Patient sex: M
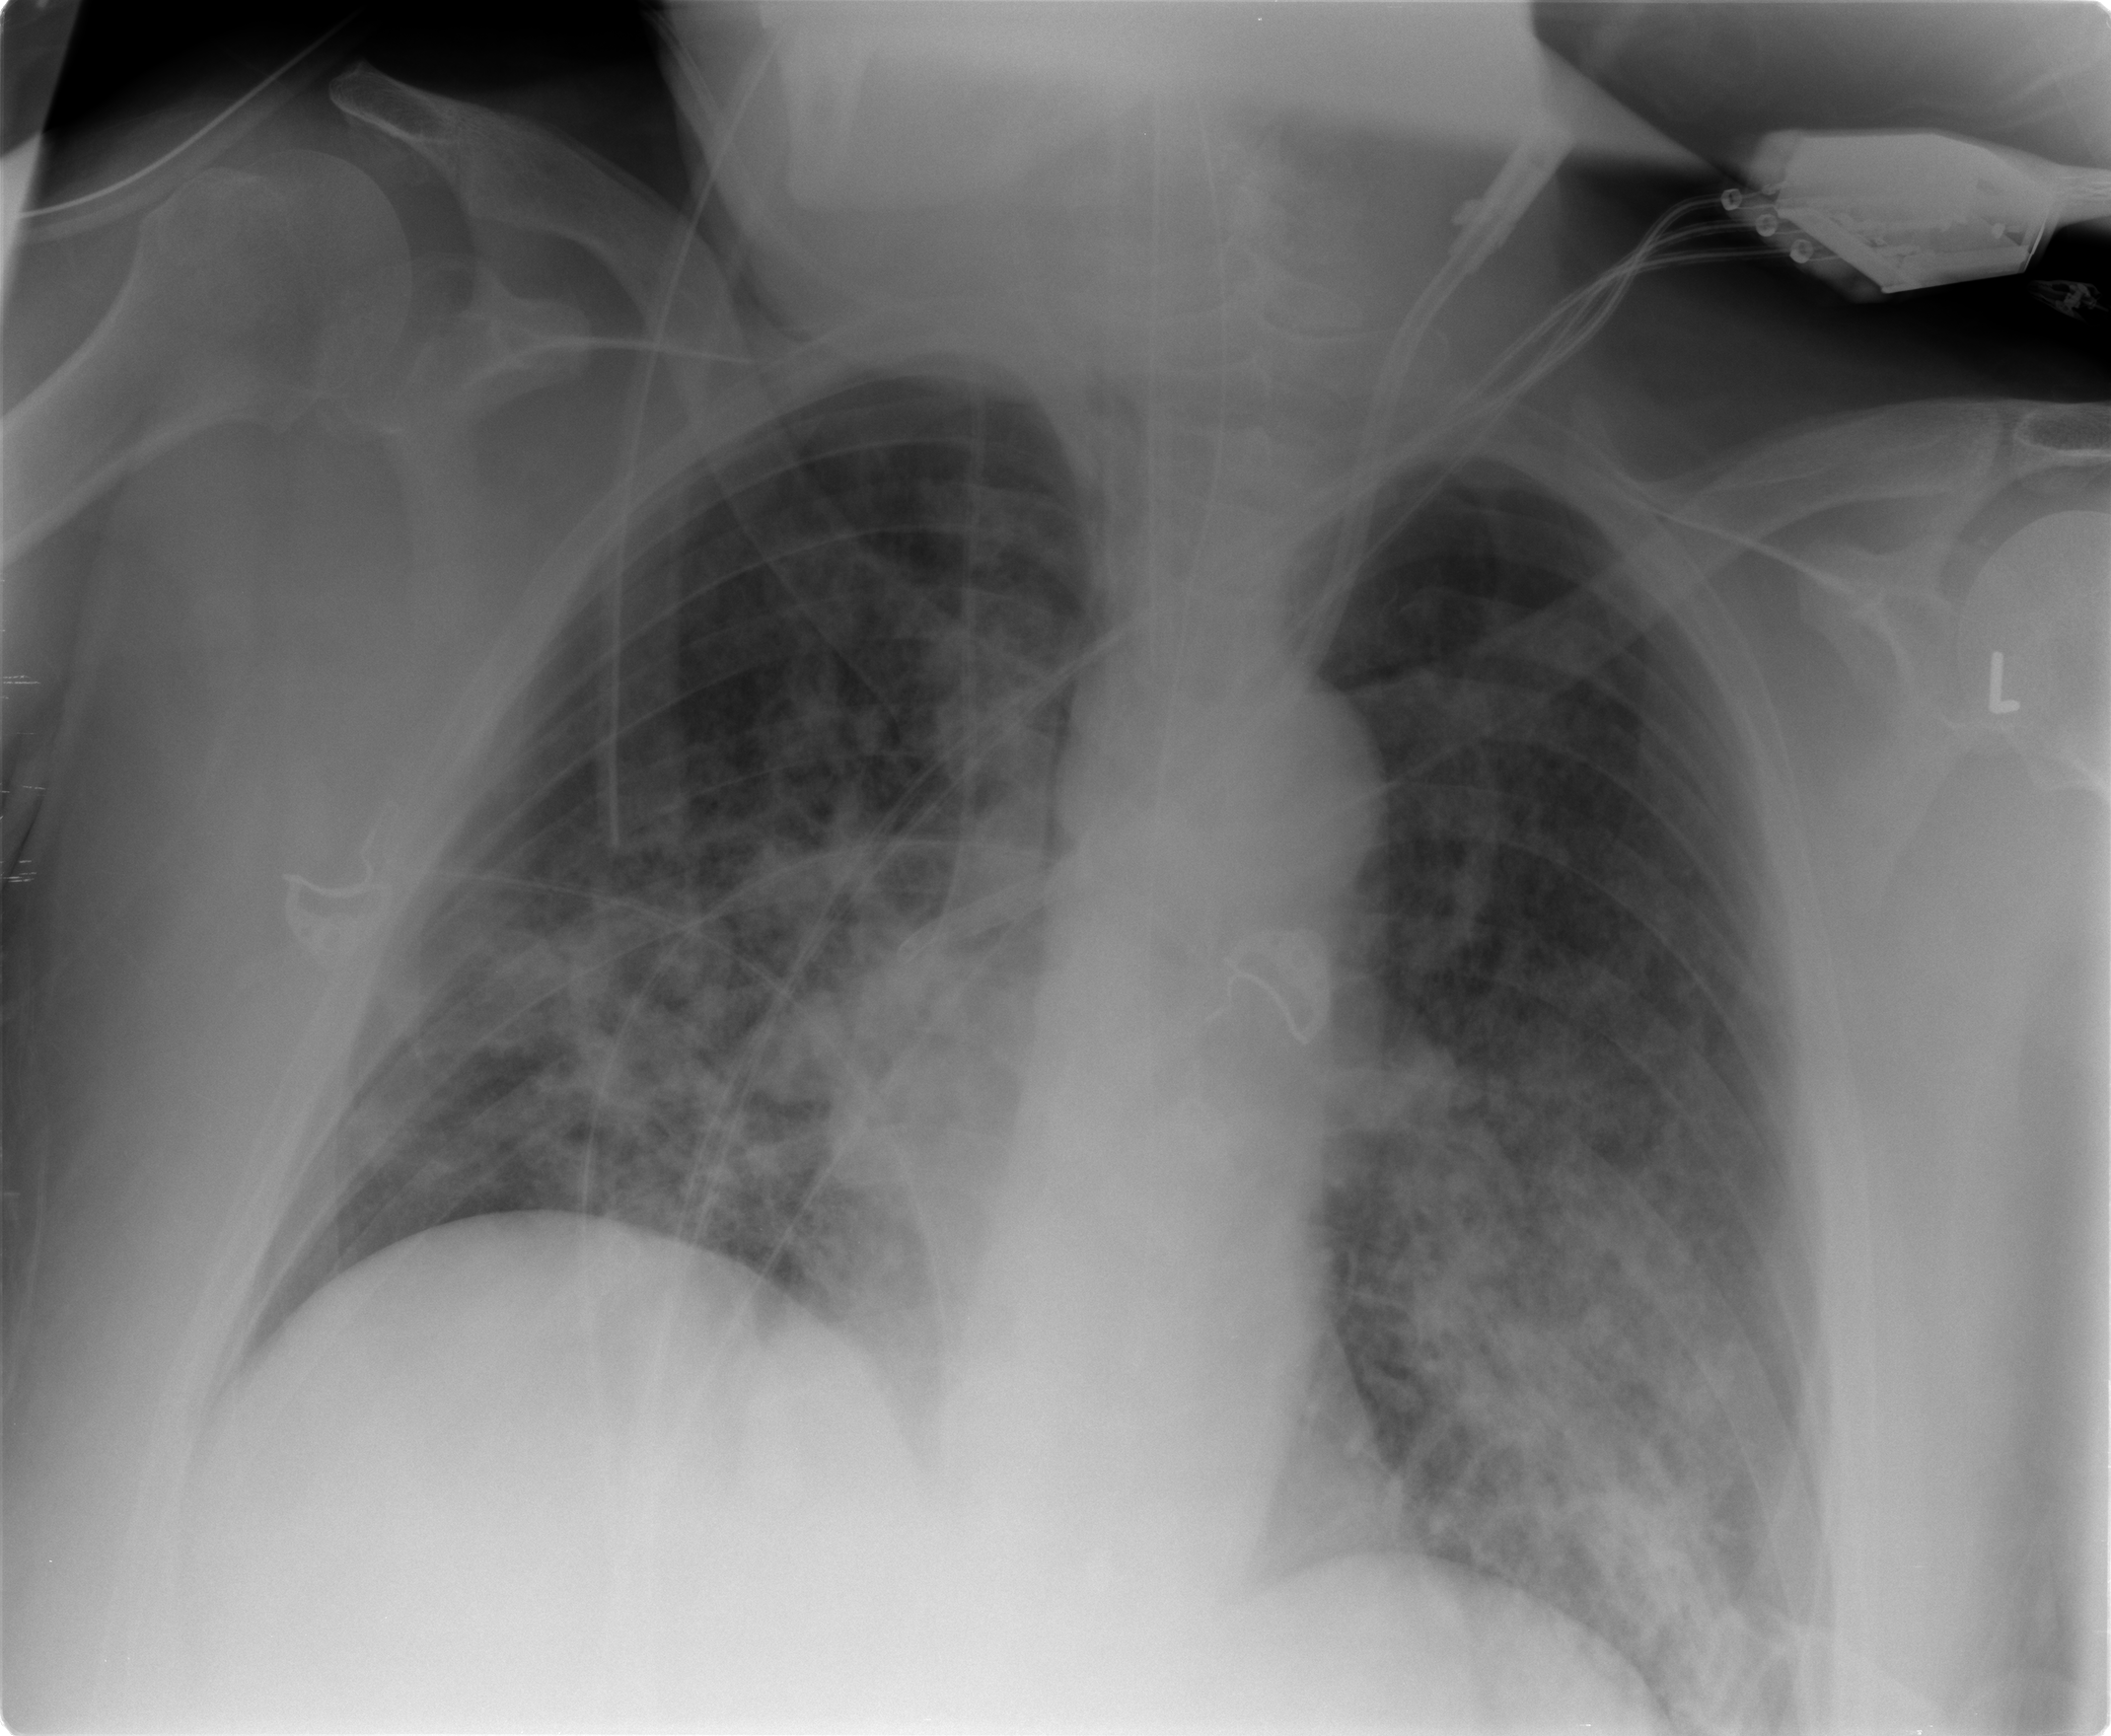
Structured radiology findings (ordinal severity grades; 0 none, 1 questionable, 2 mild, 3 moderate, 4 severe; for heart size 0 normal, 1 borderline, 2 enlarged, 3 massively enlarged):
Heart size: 1
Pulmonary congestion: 2
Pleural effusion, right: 0
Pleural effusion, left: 0
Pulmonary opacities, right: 3
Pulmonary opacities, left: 3
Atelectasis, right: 2
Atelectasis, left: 2